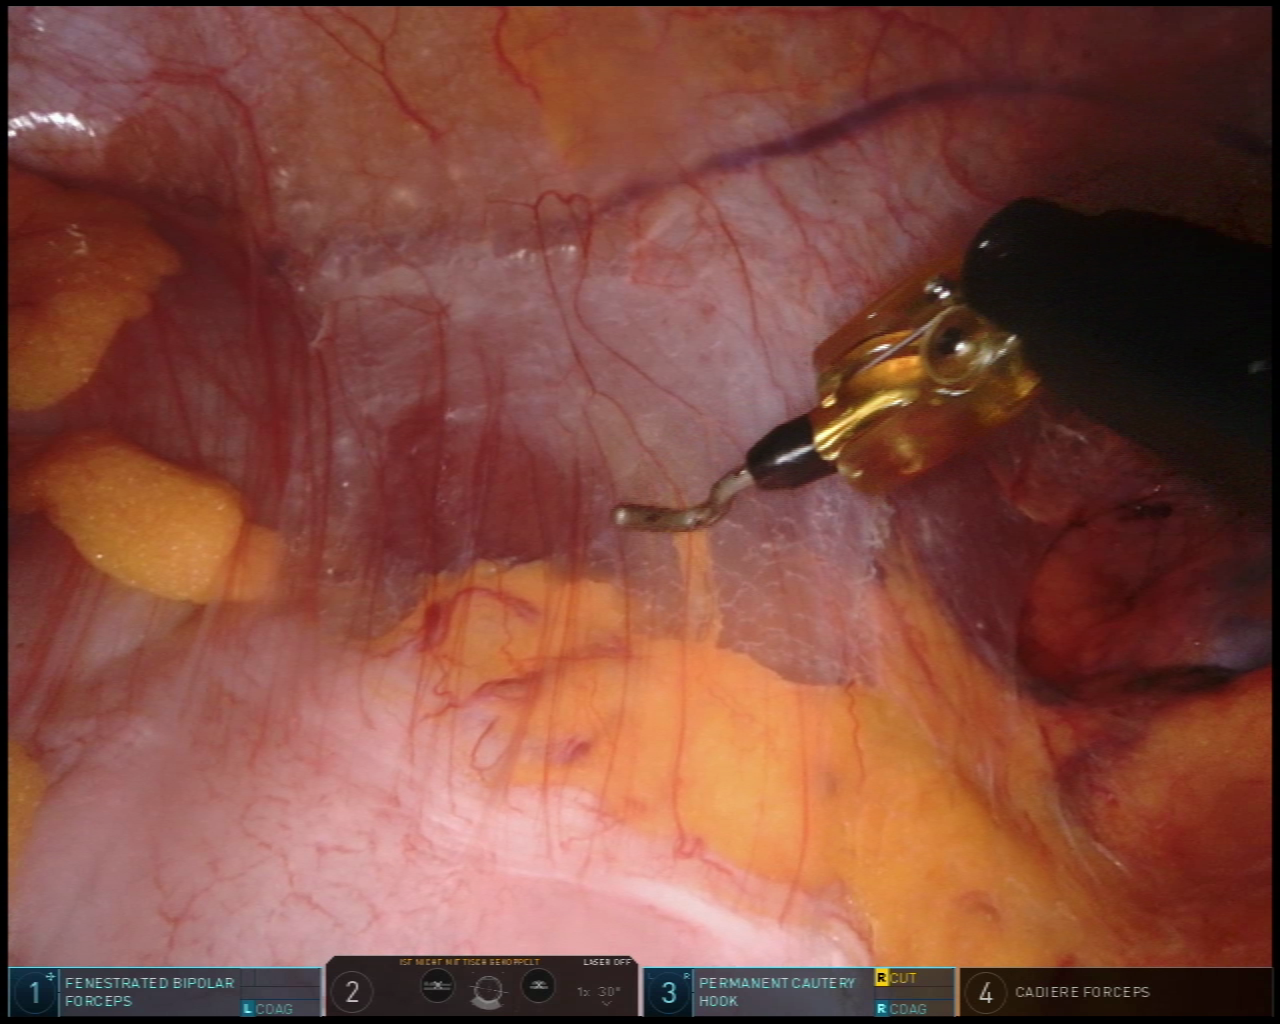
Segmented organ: abdominal_wall
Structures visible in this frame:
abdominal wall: yes
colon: yes
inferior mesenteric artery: no
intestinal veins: no
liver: no
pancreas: no
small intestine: no
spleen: no
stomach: no
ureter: no
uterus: no
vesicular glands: no